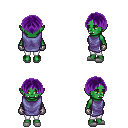
a pixel art fantasy rpg character, female body template, orc, green skin, chain tabard jacket, white pants, purple parted hairstyle, metal gloves, white slippers, four views (front, back, left, right), 2x2 character sprite sheet, small pixel art, hard edges, no anti-aliasing